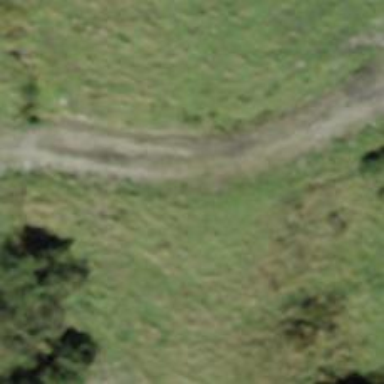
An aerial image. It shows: Track with ground surface. The track is Grade 4.